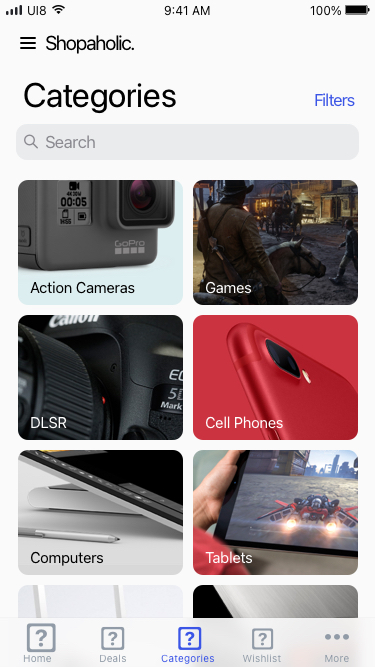
Text in this UI design:
DLSR
Cell Phones
Computers
Tablets
Action Cameras
Games
Categories
Filters
Search
Shopaholic.